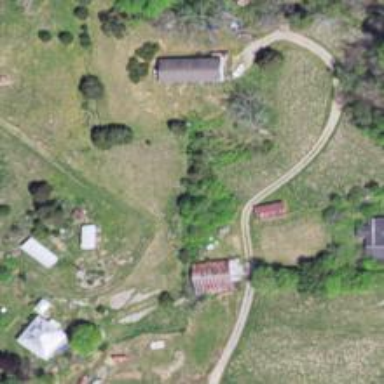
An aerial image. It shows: Driveway leading to service road.